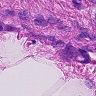
Metastatic tissue present: yes